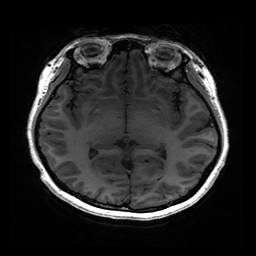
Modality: T1w
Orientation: coronal